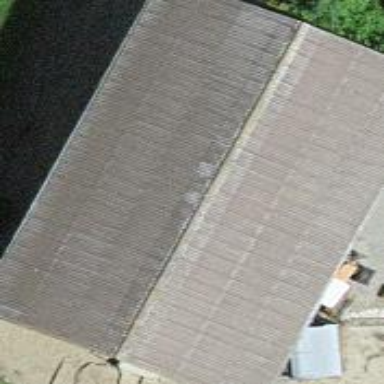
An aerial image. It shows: Shed.